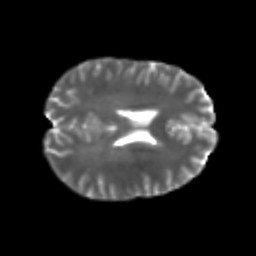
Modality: T2w
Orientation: axial
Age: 22
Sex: female
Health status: healthy
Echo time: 0.074 s